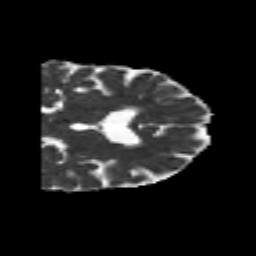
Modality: MD
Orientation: coronal
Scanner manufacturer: siemens
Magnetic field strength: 3 T
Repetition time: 6.8 s
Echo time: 0.093 s